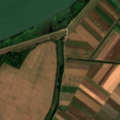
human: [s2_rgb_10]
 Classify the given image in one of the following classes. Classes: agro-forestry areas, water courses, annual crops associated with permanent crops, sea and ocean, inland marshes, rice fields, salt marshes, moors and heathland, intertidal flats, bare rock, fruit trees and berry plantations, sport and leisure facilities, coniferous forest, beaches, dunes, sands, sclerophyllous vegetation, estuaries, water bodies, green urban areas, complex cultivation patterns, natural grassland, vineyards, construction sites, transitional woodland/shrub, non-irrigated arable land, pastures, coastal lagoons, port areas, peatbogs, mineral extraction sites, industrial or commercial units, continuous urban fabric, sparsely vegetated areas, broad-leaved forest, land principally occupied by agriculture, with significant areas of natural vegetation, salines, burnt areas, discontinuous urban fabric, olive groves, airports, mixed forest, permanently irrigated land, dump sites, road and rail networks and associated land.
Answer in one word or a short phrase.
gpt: non-irrigated arable land, broad-leaved forest, water courses